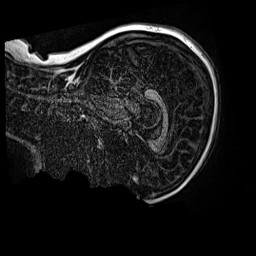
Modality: MP2RAGE
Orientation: sagittal
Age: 12
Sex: female
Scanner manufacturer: siemens
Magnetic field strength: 3 T
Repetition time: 4 s
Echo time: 0.00299 s